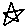
Label: star